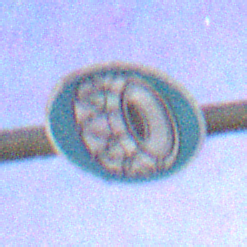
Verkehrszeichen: SchneekettenVorgeschrieben
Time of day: Night
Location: Outdoor (Suburban)
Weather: PartlyCloudy
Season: NotSpecified
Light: Artificial